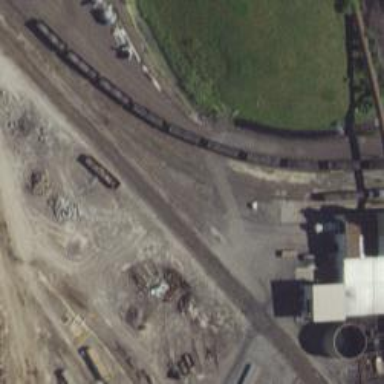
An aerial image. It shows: Railway yard in service.